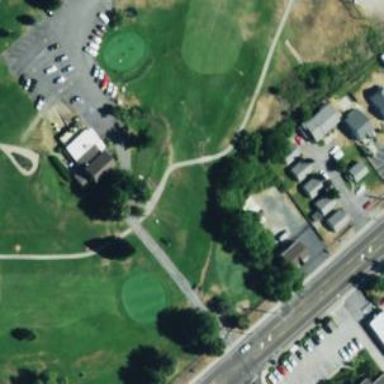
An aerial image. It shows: Golf tee.